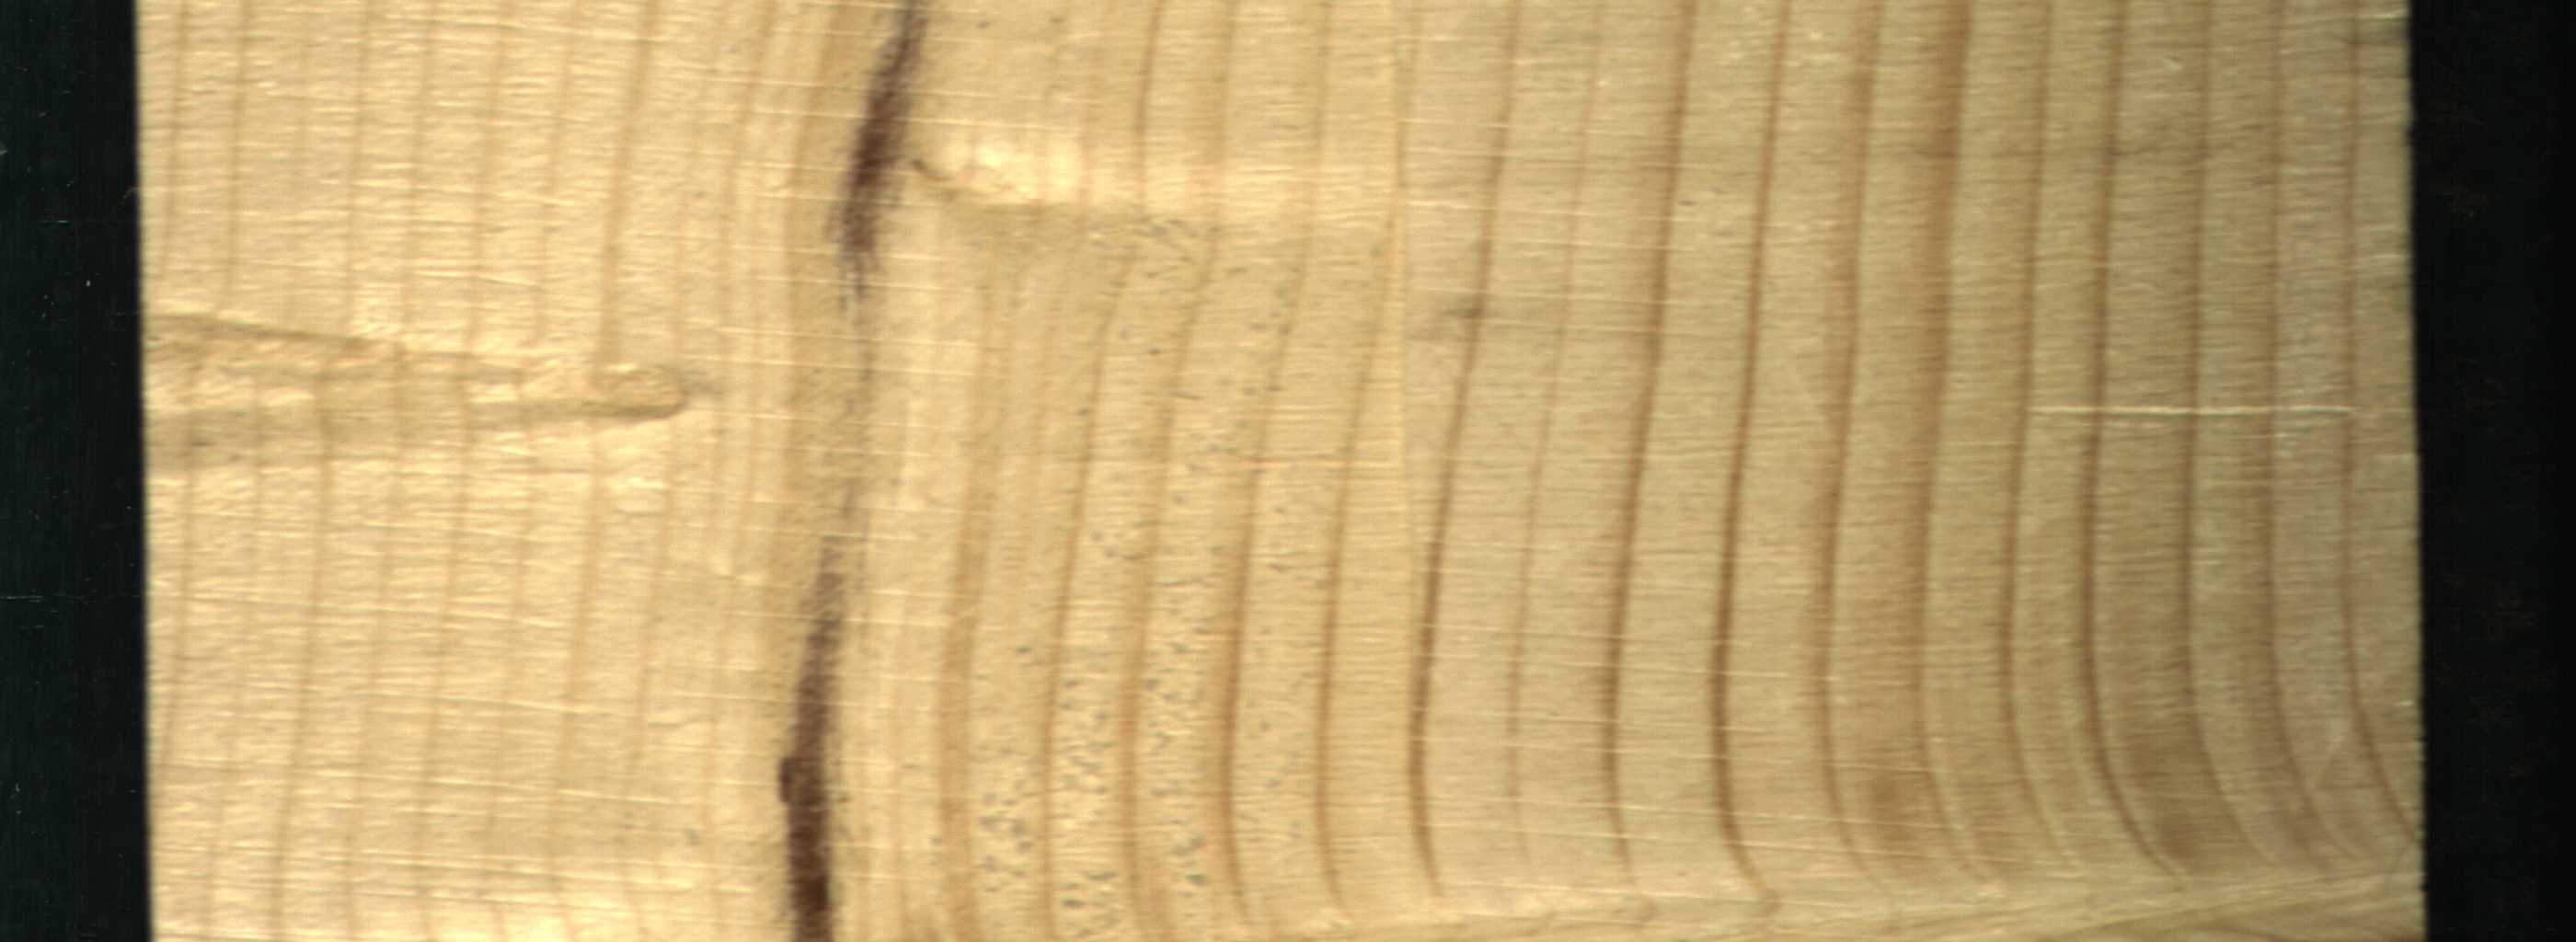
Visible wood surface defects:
Marrow
Marrow